RGB frame:
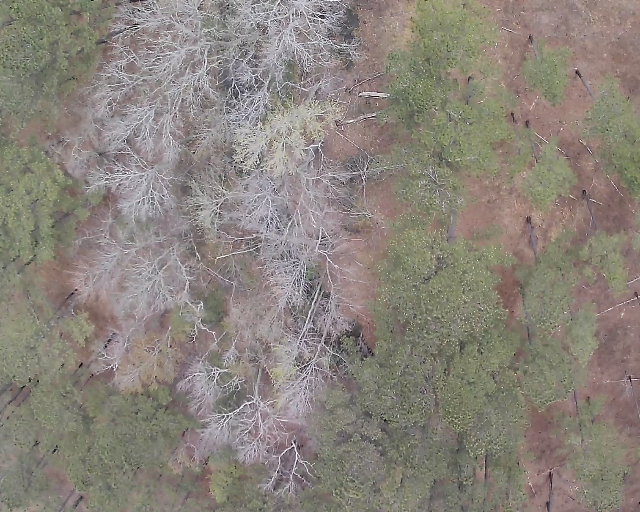
Thermal frame:
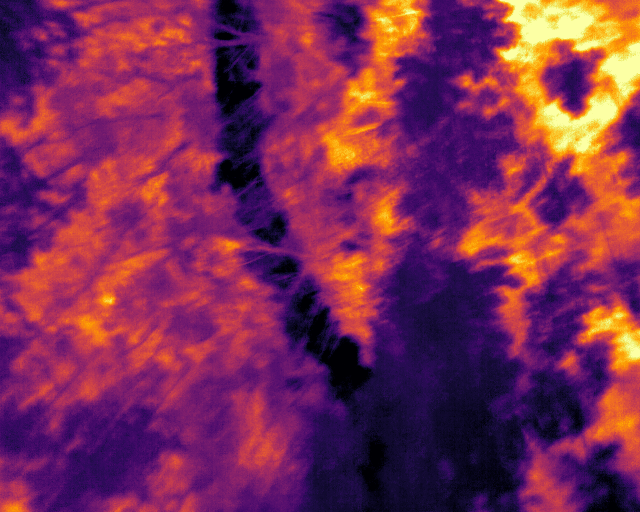
Captured: 2026-02-26 03:06:35
Pixels at or above 80 °C: 0 (fraction of frame: 0)